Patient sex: M
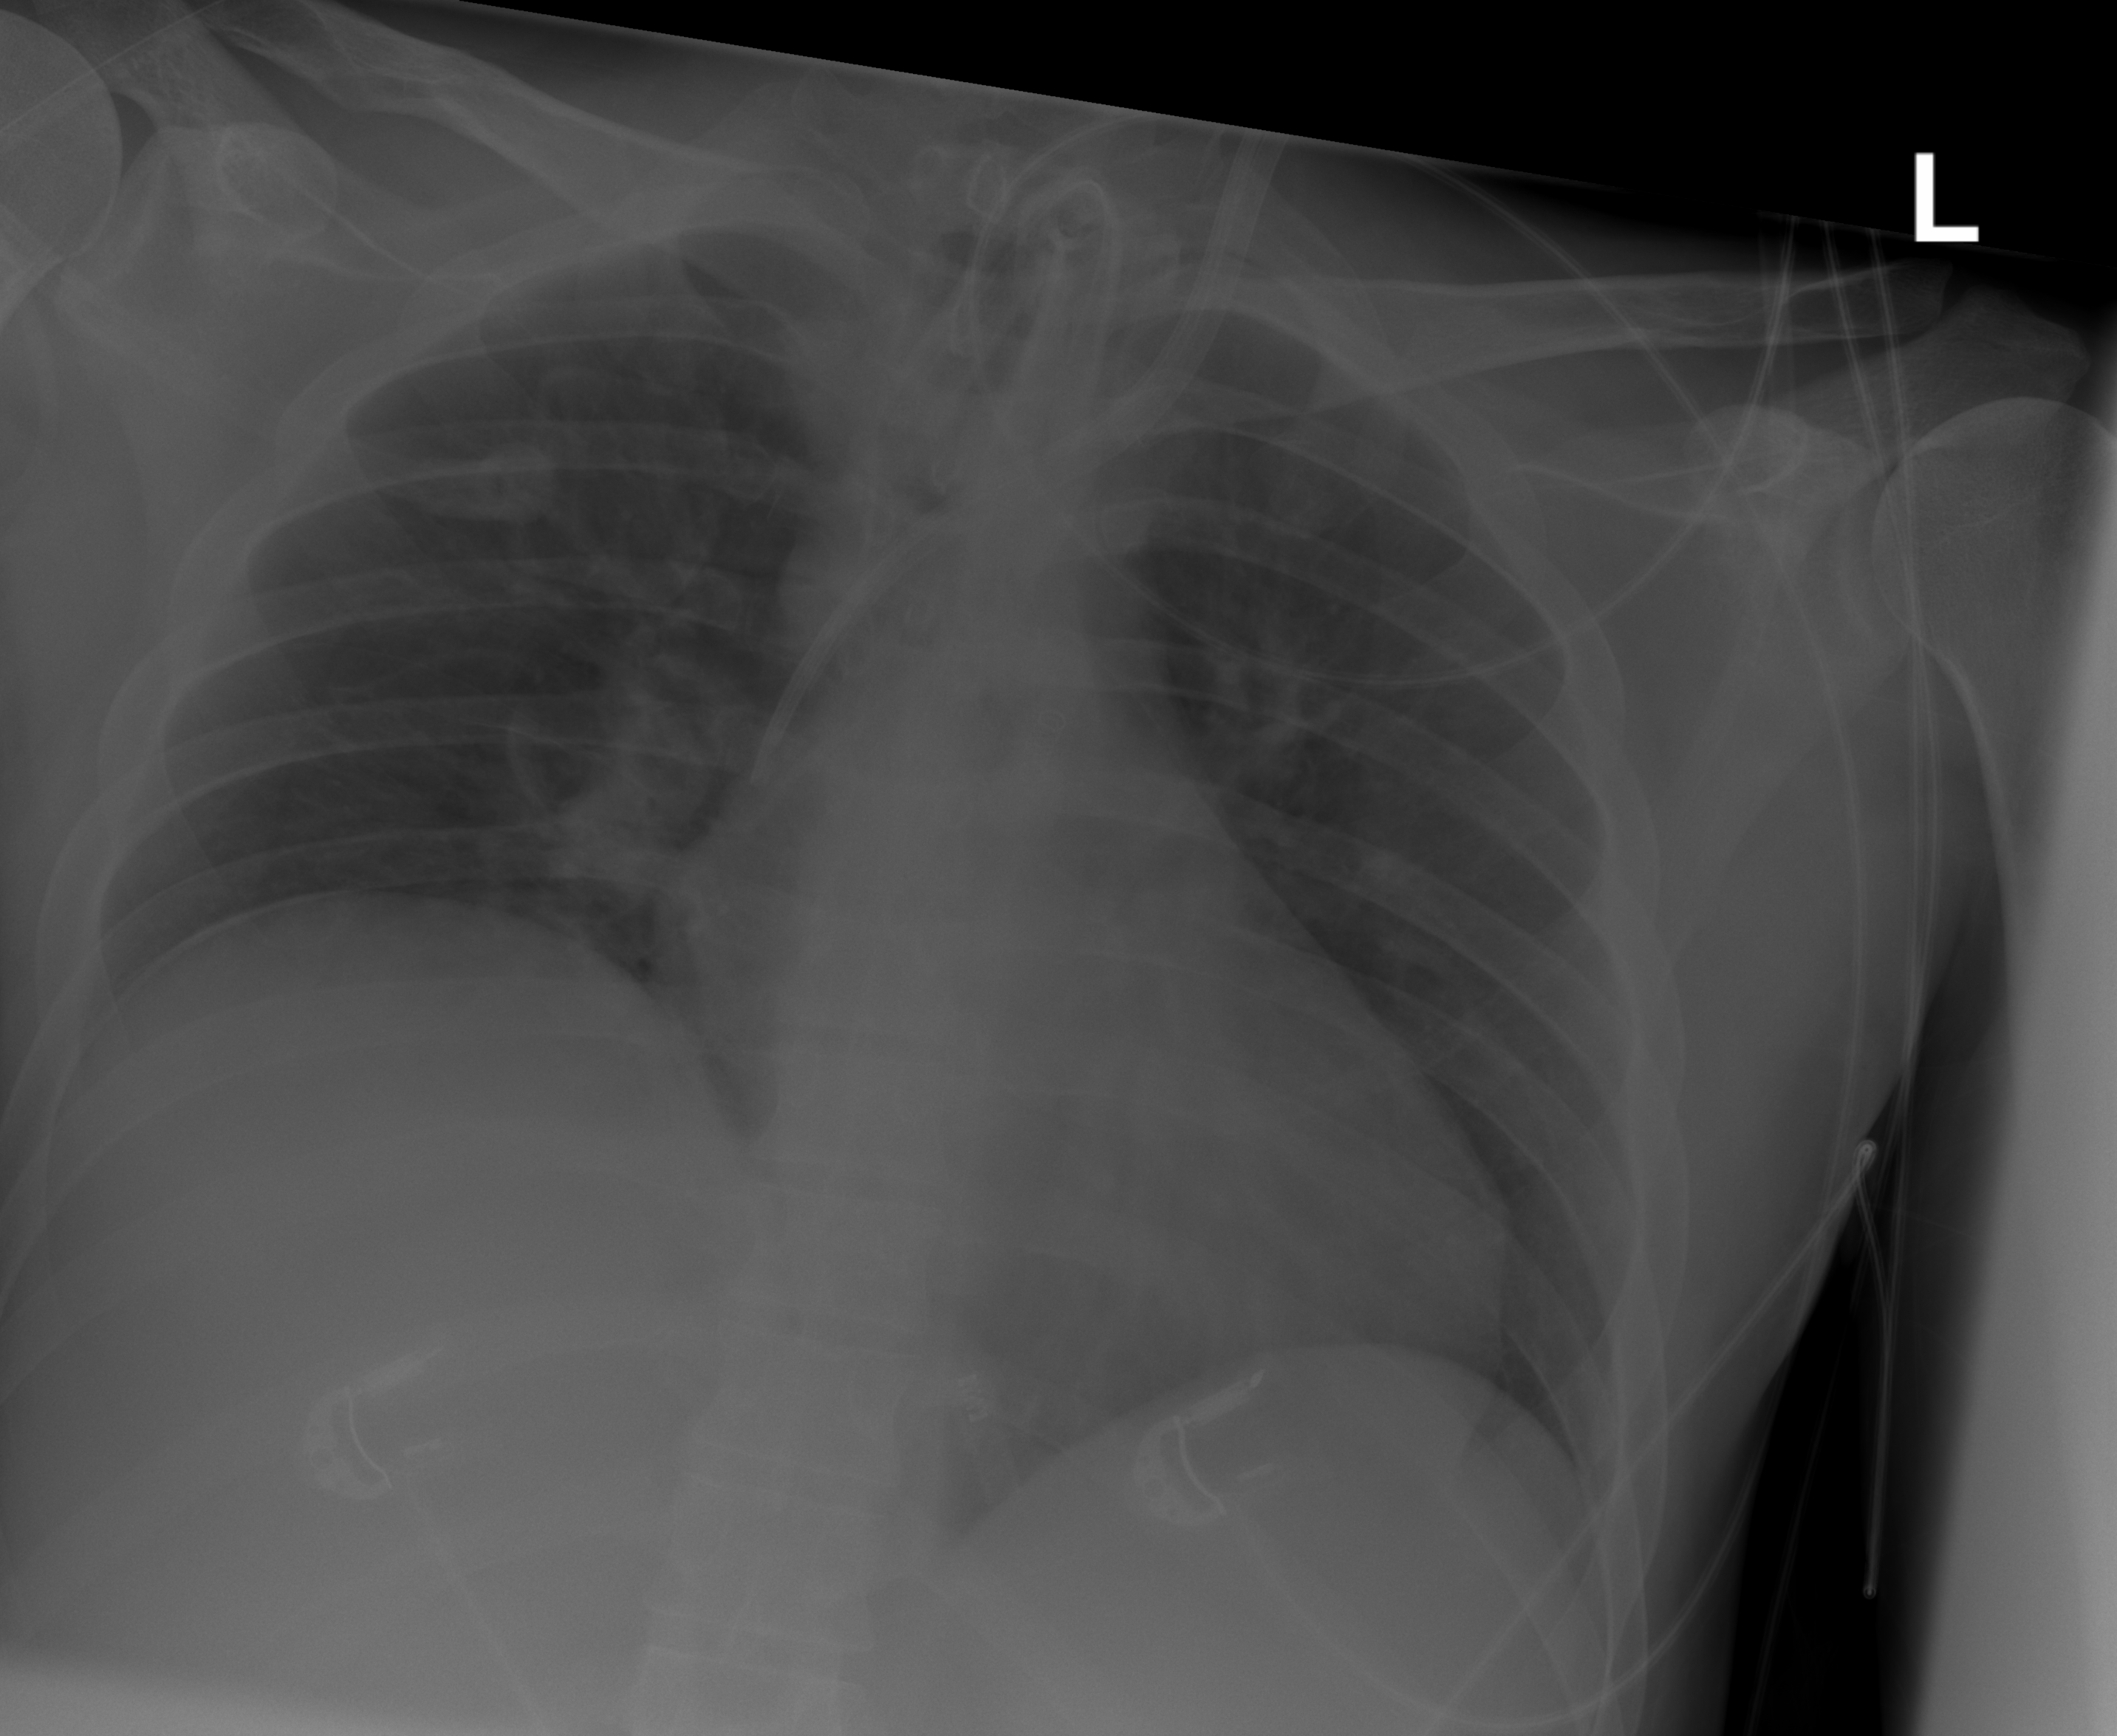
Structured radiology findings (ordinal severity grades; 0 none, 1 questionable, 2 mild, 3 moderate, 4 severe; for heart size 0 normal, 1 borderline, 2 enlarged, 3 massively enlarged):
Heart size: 1
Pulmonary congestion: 2
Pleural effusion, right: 0
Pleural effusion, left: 0
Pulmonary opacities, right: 0
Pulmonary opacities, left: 0
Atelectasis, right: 2
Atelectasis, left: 2